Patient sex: M
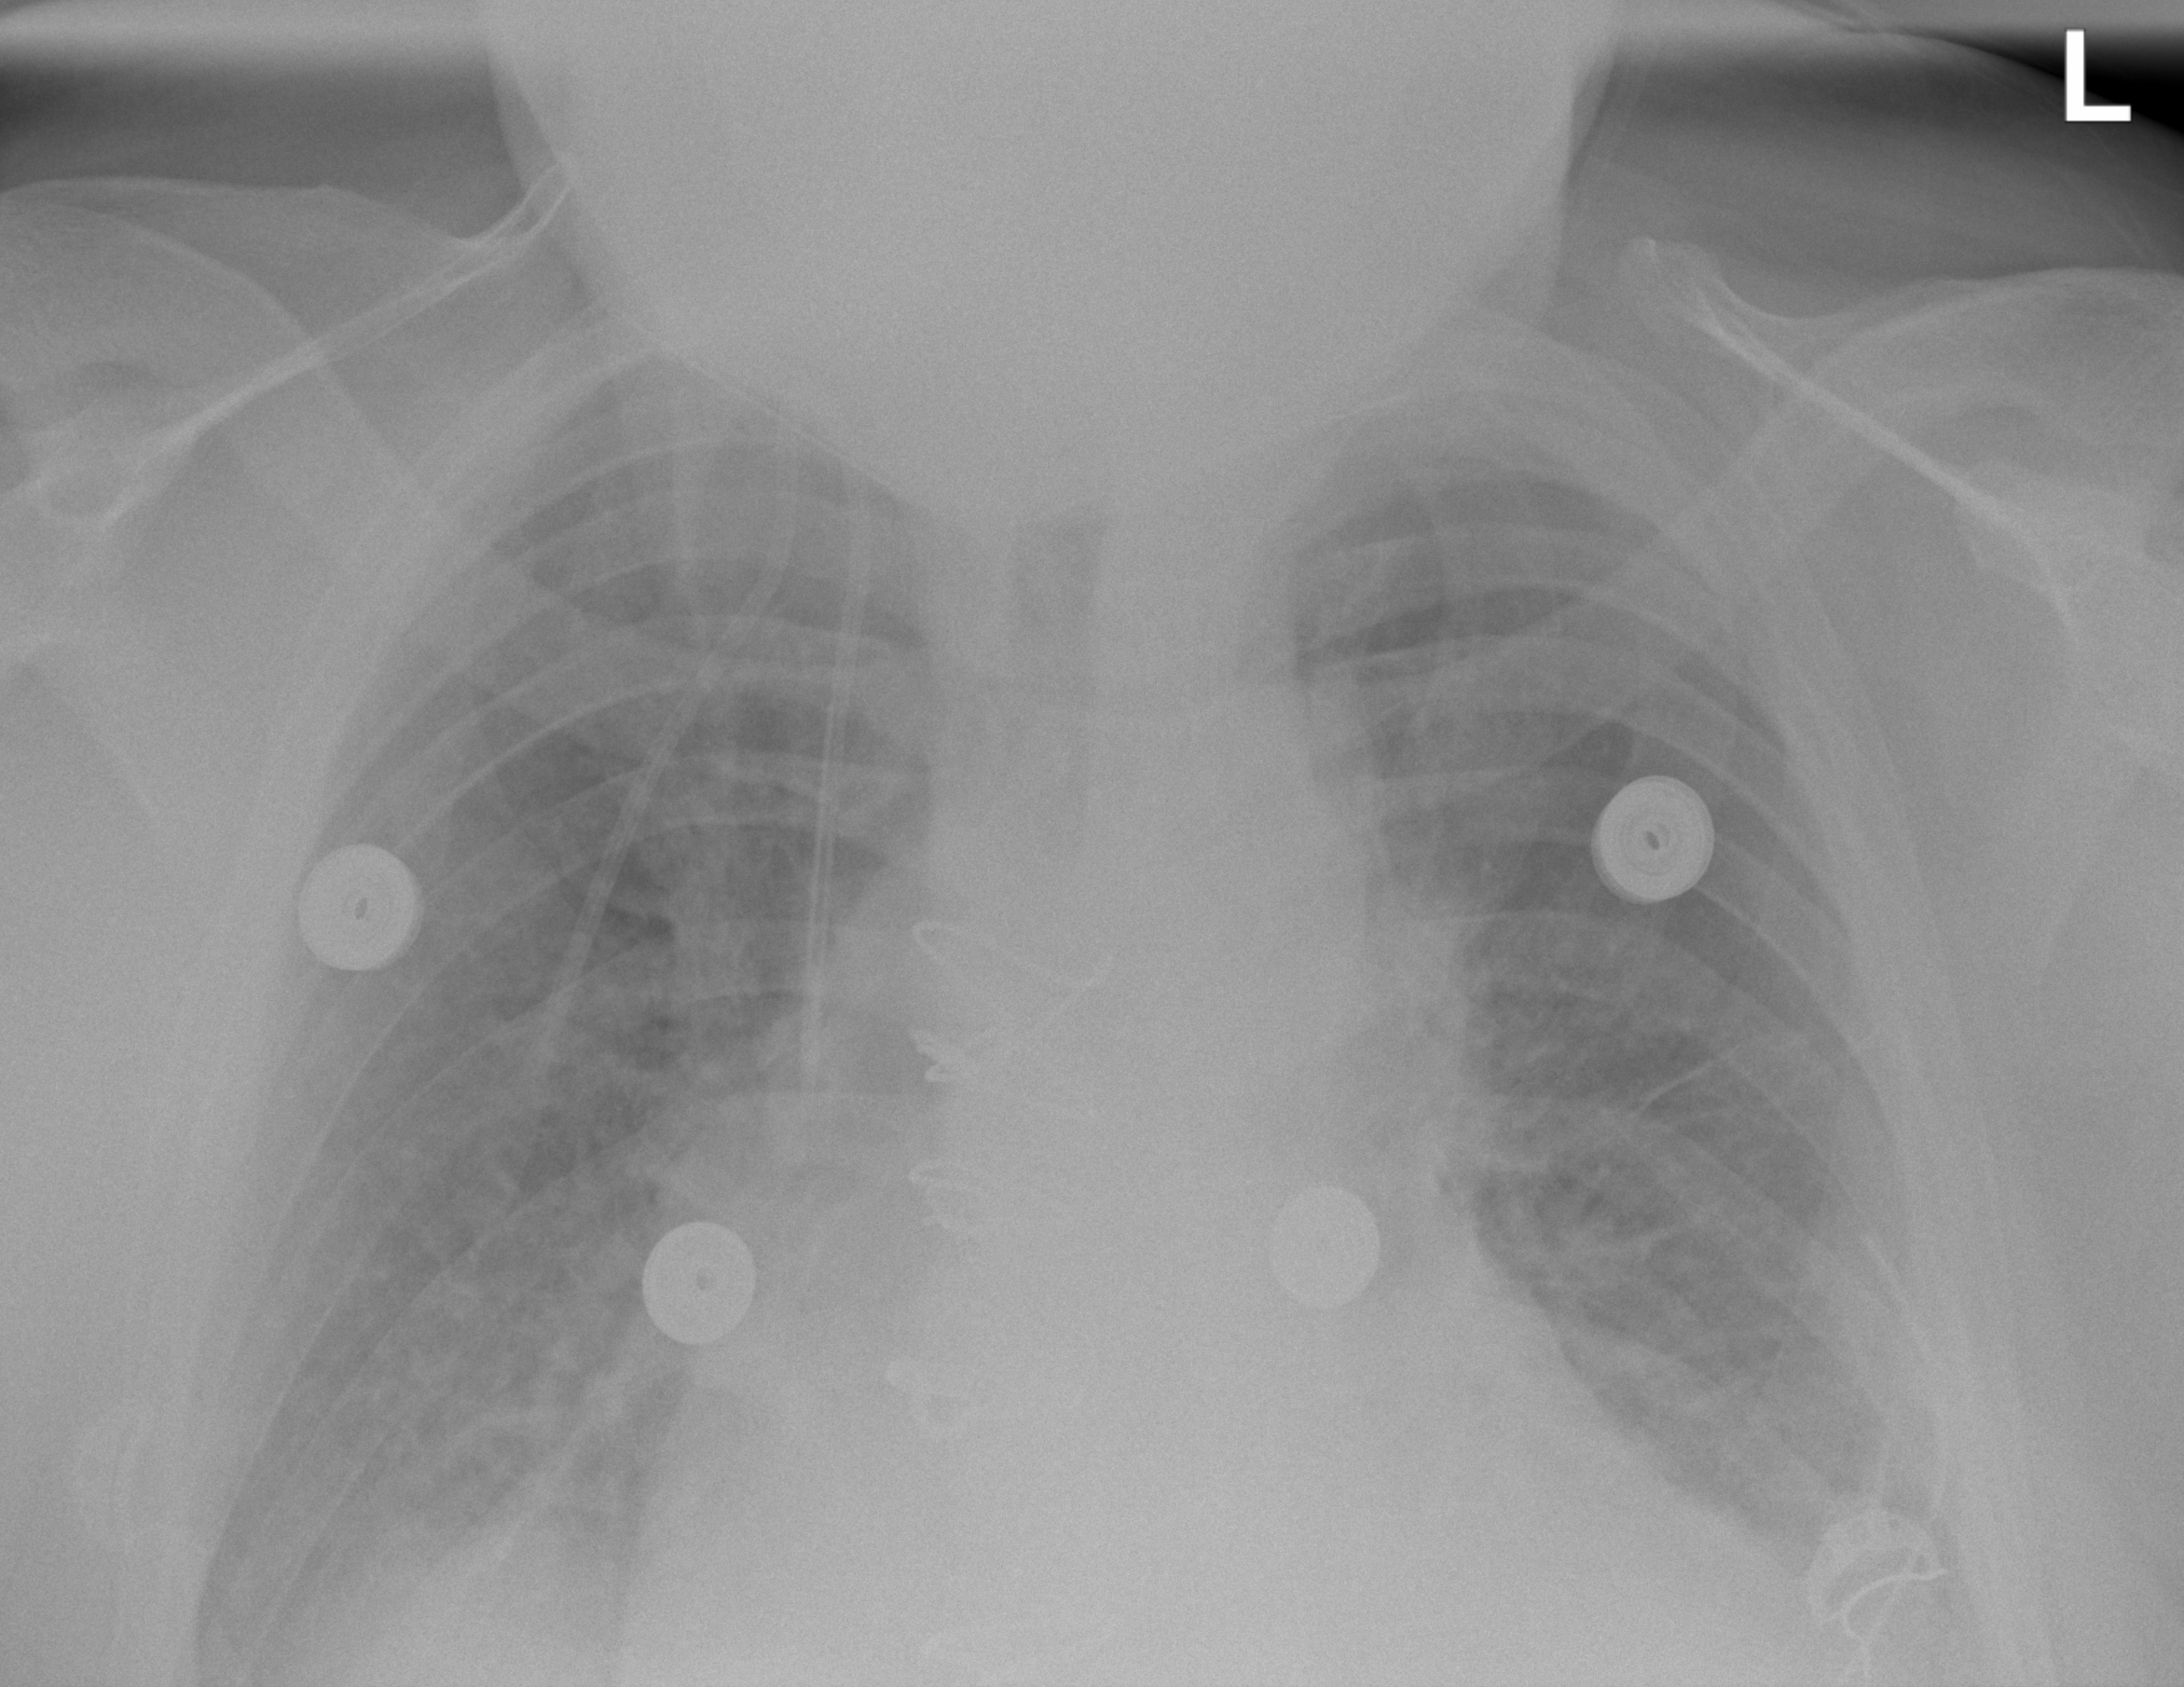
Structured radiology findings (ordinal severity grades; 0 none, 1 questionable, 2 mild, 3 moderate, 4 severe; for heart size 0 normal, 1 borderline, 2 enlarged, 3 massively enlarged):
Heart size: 2
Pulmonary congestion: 2
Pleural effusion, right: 2
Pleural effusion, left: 2
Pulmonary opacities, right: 0
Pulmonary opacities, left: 0
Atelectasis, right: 0
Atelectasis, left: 2